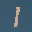
Label: 1